Interaction volume radius: 10 \u00c5
Interaction volume height: 20 \u00c5
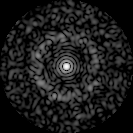
Disorder parameter: 0.8182